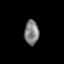
Tissue: prostate
Cell type: Fibroblasts
Senescence score: 0.7472
Nuclear area (px): 348
Mean DAPI intensity: 128.569